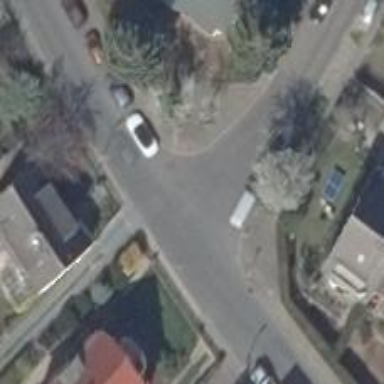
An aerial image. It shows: Residential road with asphalt surface and sidewalks on both sides.